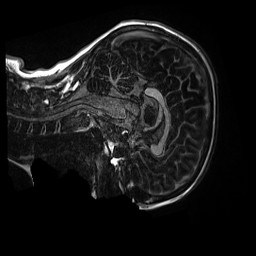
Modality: MP2RAGE
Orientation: sagittal
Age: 10
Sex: female
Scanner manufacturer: siemens
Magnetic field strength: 3 T
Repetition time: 4 s
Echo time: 0.00303 s